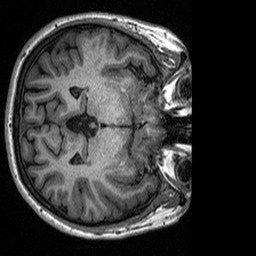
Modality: T1w
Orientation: axial
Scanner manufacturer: siemens
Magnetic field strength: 3 T
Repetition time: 2.2 s
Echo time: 0.00234 s